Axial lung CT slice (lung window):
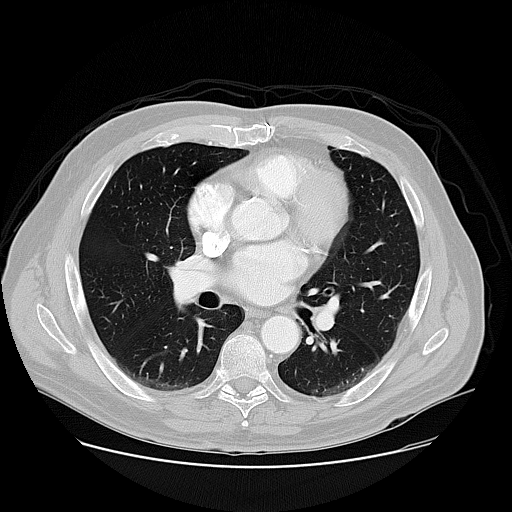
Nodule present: no